Interaction volume radius: 5 \u00c5
Interaction volume height: 15 \u00c5
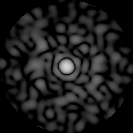
Disorder parameter: 0.7933